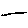
Label: line